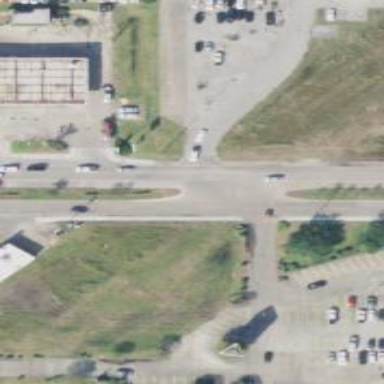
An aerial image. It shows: Asphalt road with secondary link designation.